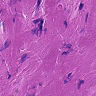
Metastatic tissue present: no